Question: I'm doing some prototyping, and I'm displaying some data in 3D using 'three.js' (version 68). Desired result of whole animation would be a bunch of colored balls (that represent protons and neutrons that are colored according to some schema). Everything works good, but for reasons unknown to me rendered results are pixcelated.
Current version basically looks like that (this image is ~400px wide):
I have checked all obvious things like: passing incorrect resolution, browser scaling and so forth.
You can see this issue on <URL>.
And also here are revelant parts of code:
'''
<!DOCTYPE html>
<html>
<head lang="en">
<meta charset="UTF-8">
<script src="js/jquery.js"></script>
<script src="js/coffee-script.js"></script>
<script src="js/three.js"></script>
<script src="js/OrbitControls.js"></script>
<script src="js/animtest/load_event.js"></script>
<style>canvas { width: 100%; height: 100% }</style>
<title></title>
</head>
<body>
<div id="animation"
style="width: 1024px; height: 768px; ">
</div>
<script>
$(function(){
ctrl = new AnimController("#animation");
ctrl.set_up_scene();
ctrl.render();
ctrl.display_frame(4);
});
</script>
</body>
</html>
'''
Here is the coffeescript code that loads the animation:
'''
class AnimController
...
set_up_scene: () ->
@scene = new THREE.Scene()
el = $(@element_name)
@camera = new THREE.PerspectiveCamera(45
el.width()/el.height(),
1, 20000
)
@camera.position.set(100, 100, 0)
@scene.add new THREE.AmbientLight 0x111111
@renderer = new THREE.WebGLRenderer()
el.html(@renderer.domElement)
controls = new THREE.OrbitControls(@camera, @renderer.domElement );
controls.addEventListener 'change', () =>
console.log("Change")
@render()
render: () ->
requestAnimationFrame(() => @render)
console.log "Render"
if @update_scene
material = new THREE.MeshBasicMaterial() #"color": 0xffff00,
geometry = new THREE.SphereGeometry 5, 50, 50
console.log "Update"
@update_scene = false
@scene = new THREE.Scene()
for particle in @curr_event
p = particle['position']
sphere = new THREE.Mesh( geometry, material );
sphere.position.set(p[0], p[1], p[2])
@scene.add(sphere)
@renderer.render(@scene, @camera)
'''
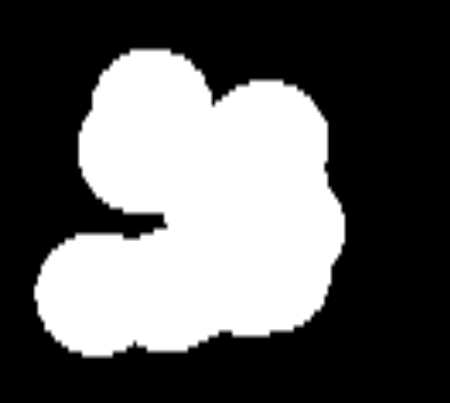
Answer: Antialiasing also was a factor (see @gaitat answer) but I also forgot to set resoluion the renderer:
'''
renderer.setSize( 1024, 768 )
'''